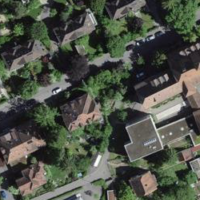
EUNIS habitat code: 55
Species observed at this site:
Aegopodium podagraria
Lysimachia punctata